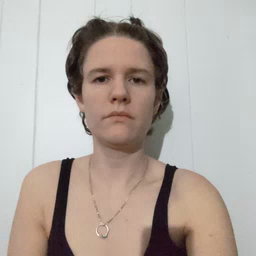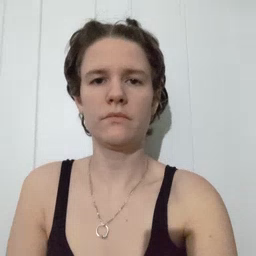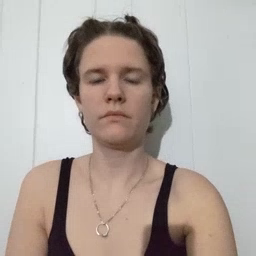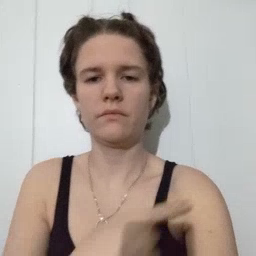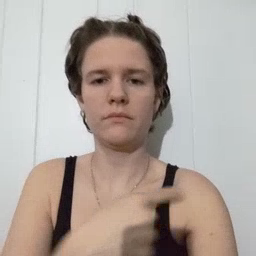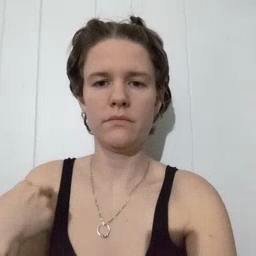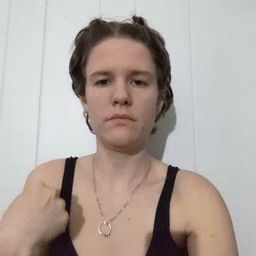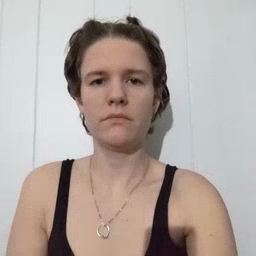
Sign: weus